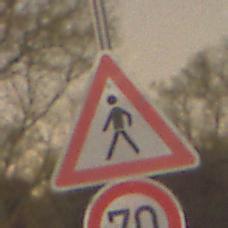
Verkehrszeichen: FussgaengerRechts
Zusatzzeichen unten: Geschwindigkeit70
Umgebung: Outdoor, Nature
Tageszeit: Night
Wetter: Clear
Licht: Natural
Jahreszeit: NotSpecified
Kontrast: LowContrast